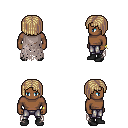
a pixel art fantasy rpg character, male body template, human, dark skin, gray tattered cape, metal pants, white blonde pageboy hairstyle, bracelets, black shoes, four views (front, back, left, right), 2x2 character sprite sheet, small pixel art, hard edges, no anti-aliasing